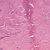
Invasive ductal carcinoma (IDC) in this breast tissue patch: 0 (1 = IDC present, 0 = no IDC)